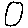
Label: circle